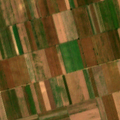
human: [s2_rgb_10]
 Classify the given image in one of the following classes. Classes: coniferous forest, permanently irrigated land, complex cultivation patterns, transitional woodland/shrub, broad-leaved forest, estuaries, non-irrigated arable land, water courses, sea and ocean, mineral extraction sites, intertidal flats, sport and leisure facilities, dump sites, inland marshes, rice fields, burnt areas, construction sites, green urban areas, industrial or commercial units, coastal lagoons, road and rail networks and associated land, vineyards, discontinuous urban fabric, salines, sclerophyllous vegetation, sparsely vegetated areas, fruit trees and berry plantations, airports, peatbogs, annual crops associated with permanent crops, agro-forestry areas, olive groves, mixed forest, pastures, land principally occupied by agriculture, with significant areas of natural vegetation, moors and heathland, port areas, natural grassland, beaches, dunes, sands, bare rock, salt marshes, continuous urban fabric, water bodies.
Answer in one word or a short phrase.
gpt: non-irrigated arable land